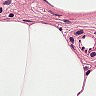
Metastatic tissue present: no